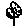
Label: flower